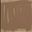
Piece: xx